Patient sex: M
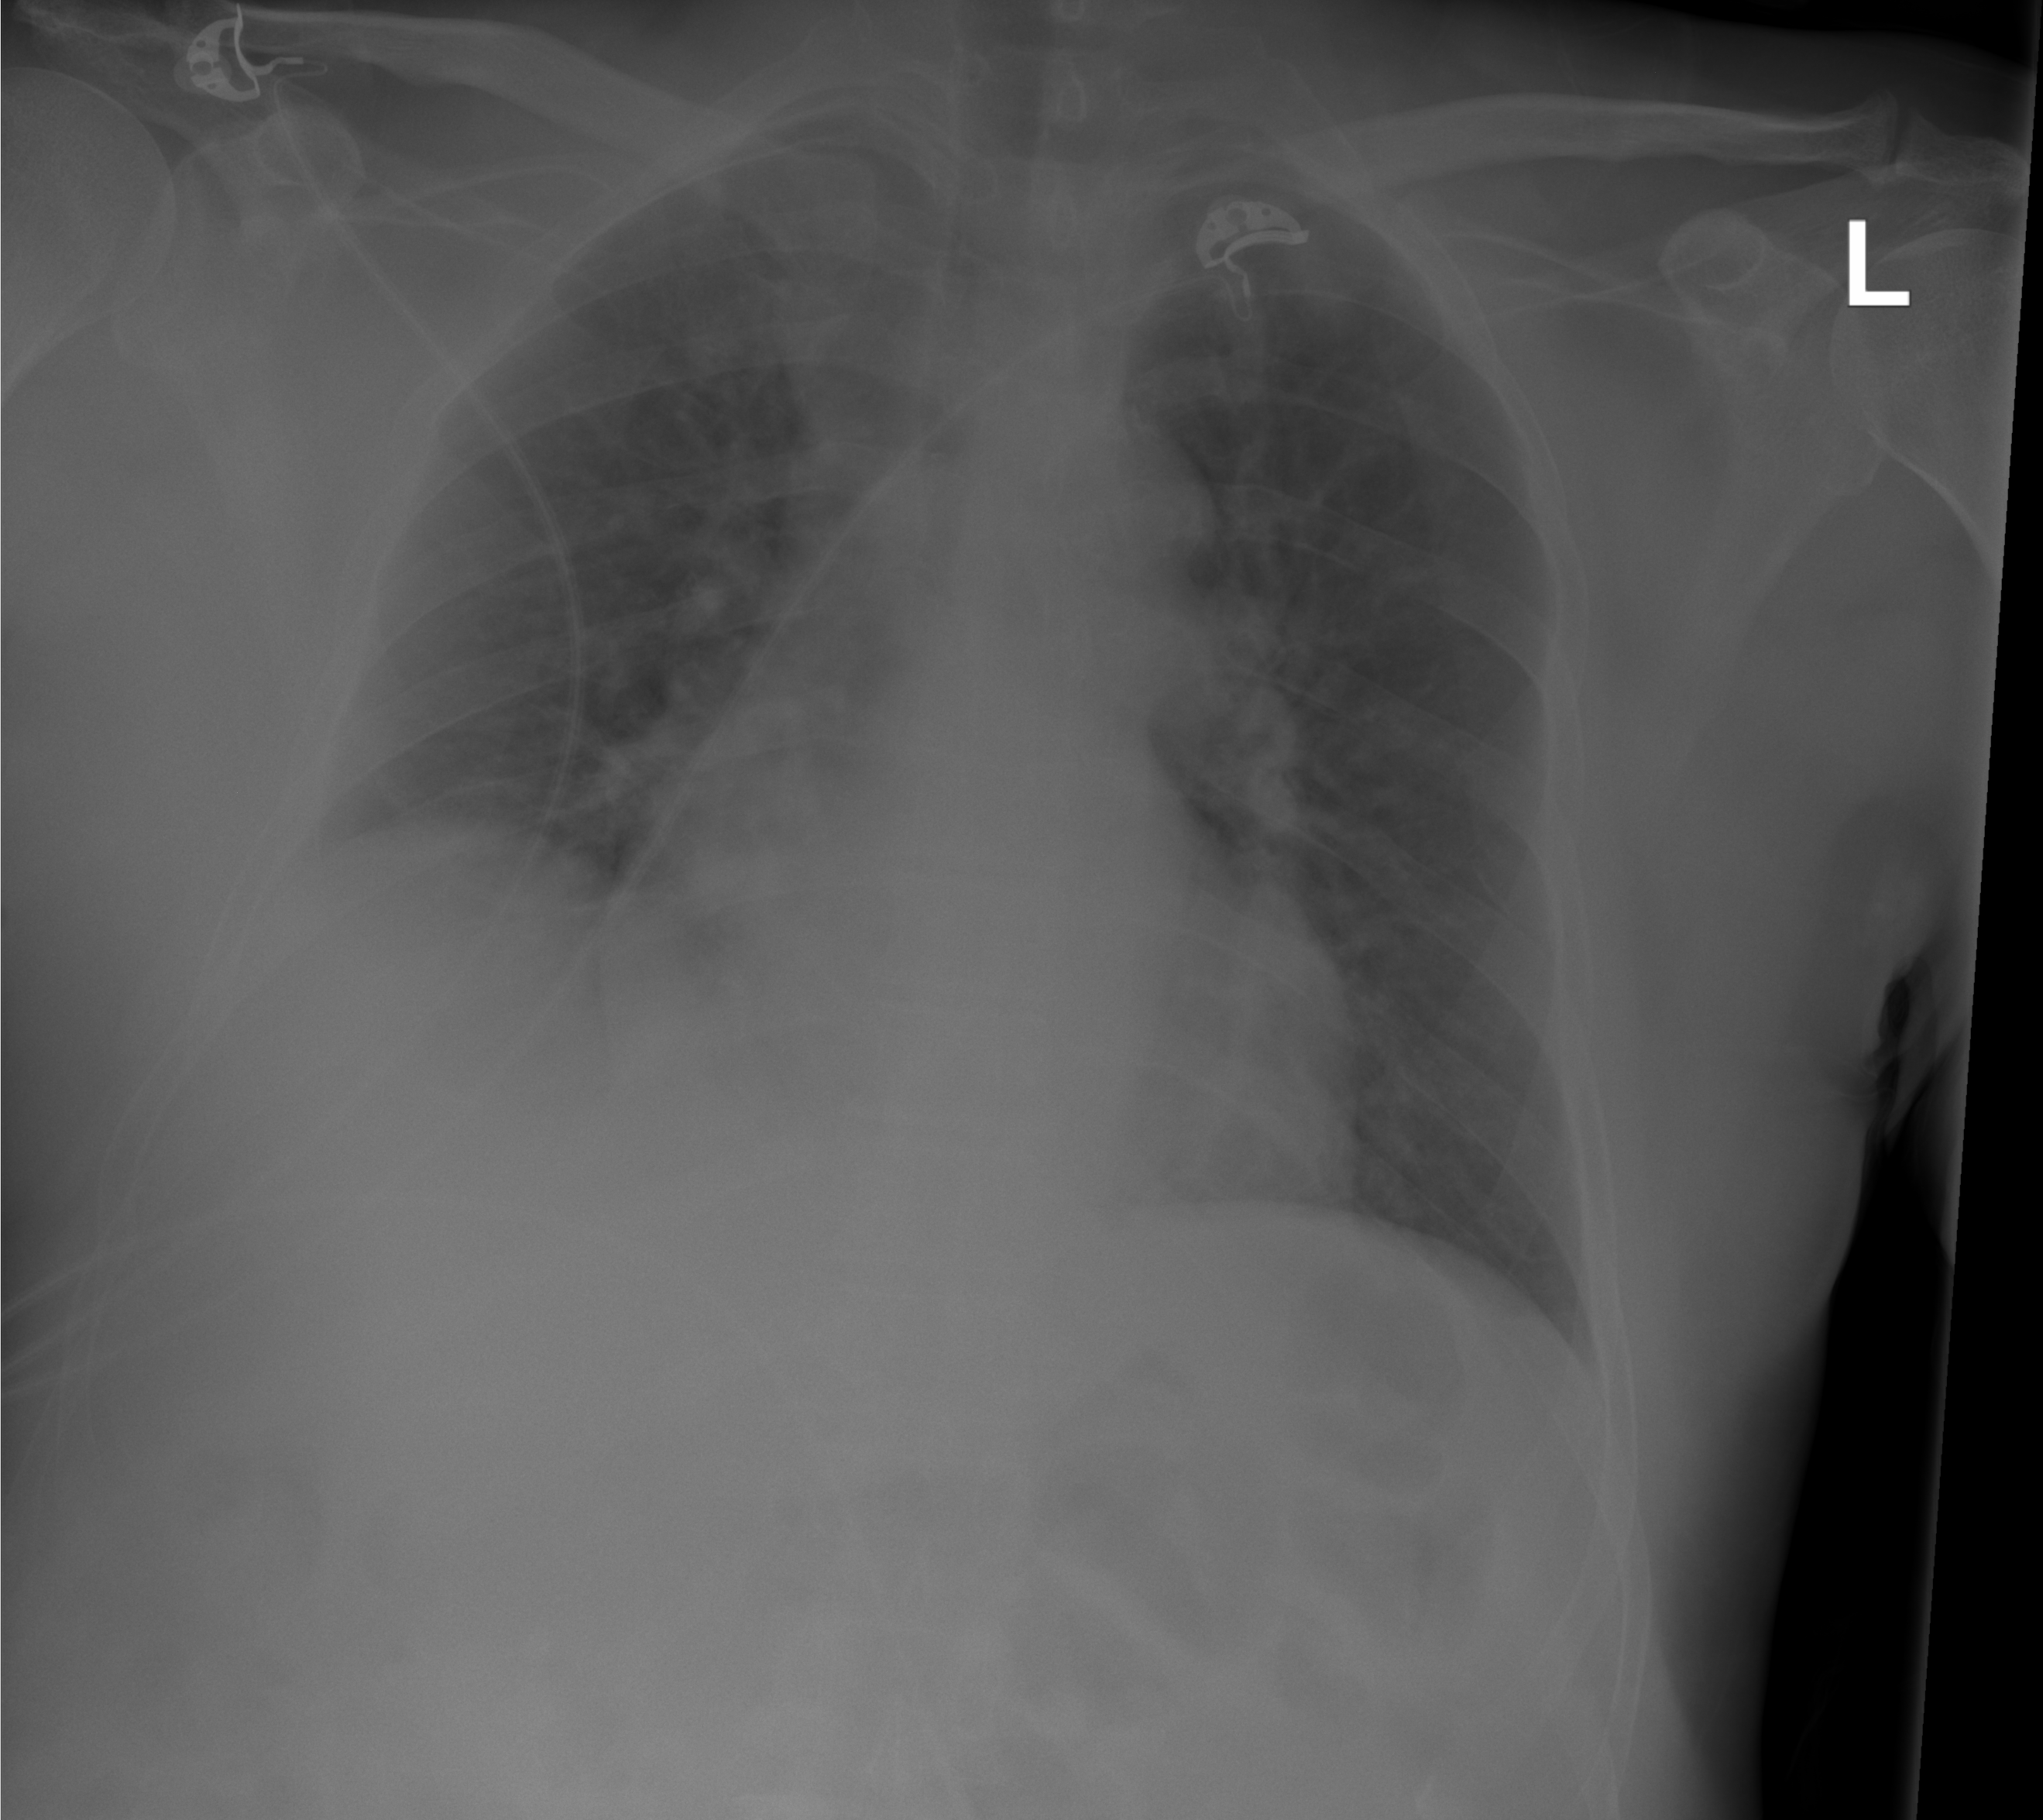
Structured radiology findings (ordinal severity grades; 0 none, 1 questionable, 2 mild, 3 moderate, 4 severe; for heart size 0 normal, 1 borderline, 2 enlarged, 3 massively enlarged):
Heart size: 2
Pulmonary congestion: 2
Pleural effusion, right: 0
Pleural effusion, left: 0
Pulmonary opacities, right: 2
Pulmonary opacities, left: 2
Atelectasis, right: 2
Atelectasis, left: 2